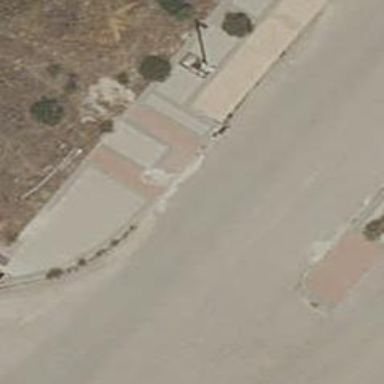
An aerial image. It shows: Uncontrolled zebra crossing on the road.